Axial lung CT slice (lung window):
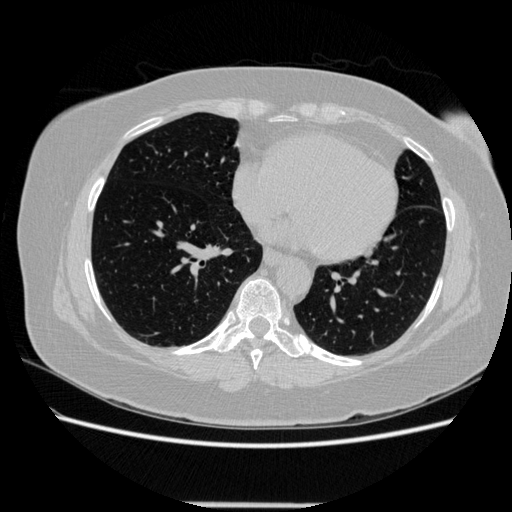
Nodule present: no